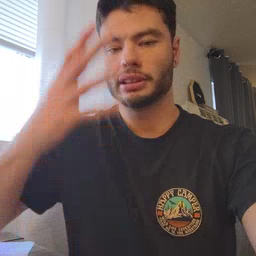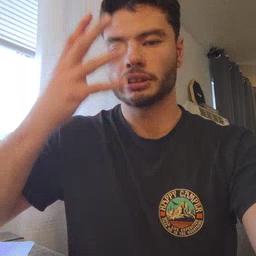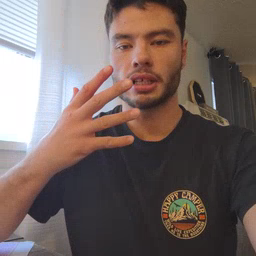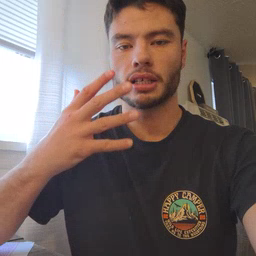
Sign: sad